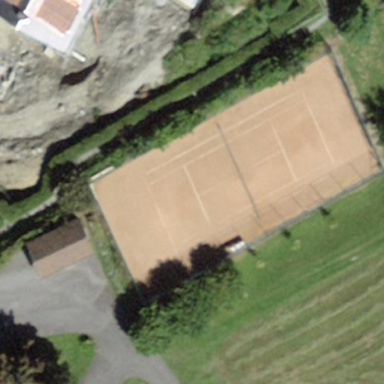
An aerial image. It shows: Tennis court on pitch.